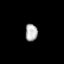
Tissue: lung
Cell type: Epithelial cells
Senescence score: 0.6156
Nuclear area (px): 208
Mean DAPI intensity: 173.341